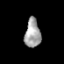
Tissue: prostate
Cell type: Epithelial cells
Senescence score: 0.2521
Nuclear area (px): 439
Mean DAPI intensity: 163.806